Question: I have an input uint64_t 'X' and number of its 'N' least significant bits that I want to write into the target 'Y', 'Z' uint64_t values starting from bit index 'M' in the 'Z'. Unaffected parts of 'Y' and 'Z' should not be changed. How I can implement it efficiently in C++ for the latest intel CPUs?
It should be efficient for execution in loops. I guess that it requires to have no branching: the number of used instructions is expected to be constant and as small as possible.
'M' and 'N' are not fixed at compile time. M can take any value from 0 to 63 (target offset in Z), N is in the range from 0 to 64 (number of bits to copy).
illustration:

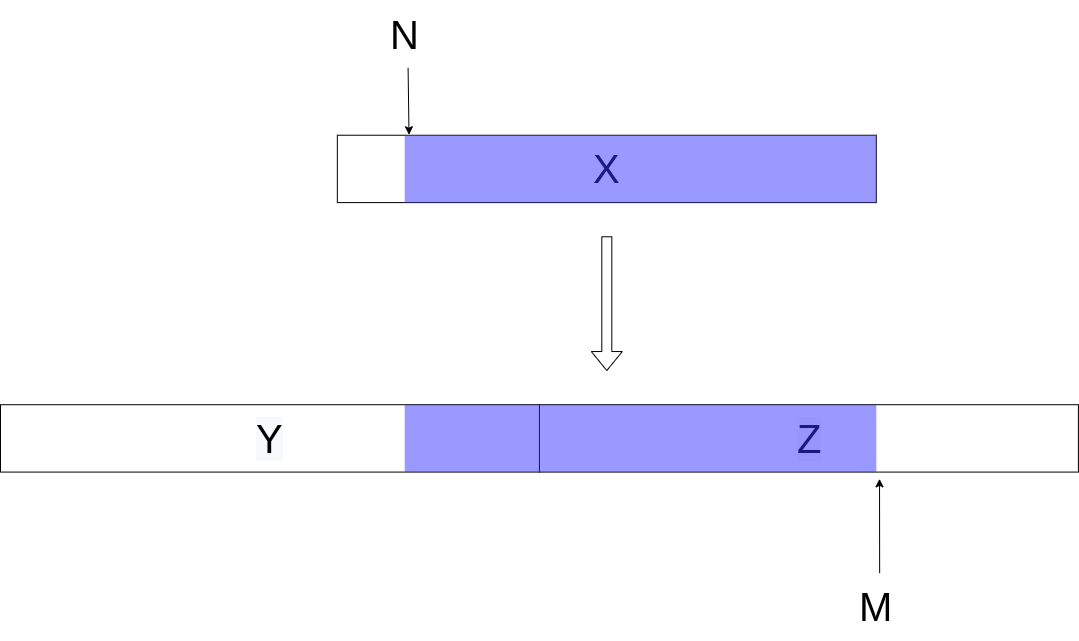
Answer: There's at least a four instruction sequence available on reasonable modern IA processors.
'''
X &= (1 << (N+1)) - 1; // mask off the upper bits
// bzhi rax, rdi, rdx
Z = X << M;
// shlx rax, rax, rsi
Y = X >> (64 - M);
// neg sil
// shrx rax, rax, rsi
'''
The value M=0 causes a bit of pain, as Y would need to be zero in that case and also the expression 'N >> (64-M)' would need sanitation.
One possibility to overcome this is
'''
x = bzhi(x, n);
y = rol(x,m);
y = bzhi(y, m); // y &= ~(~0ull << m);
z = shlx(x, m); // z = x << m;
'''
As OP actually wants to update the bits, one obvious solution would be to replicate the logic for masks:
'''
xm = bzhi(~0ull, n);
ym = rol(xm, m);
ym = bzhi(ym, m);
zm = shlx(xm, m);
'''
However, clang seems to produce something like 24 instructions total with the masks applied:
'''
Y = (Y & ~xm) | y; // |,+,^ all possible
Z = (Z & ~zm) | z;
'''
It is likely then better to change the approach:
'''
x2 = x << (64-N); // align xm to left
y2 = y >> y_shift; // align y to right
y = shld(y2,x2, y_shift); // y fixed
'''
Here 'y_shift = max(0, M+N-64)'
Fixing Z is slightly more involved, as Z can be combined of three parts:
'''
zzzzz.....zzzzXXXXXXXzzzzzz, where m=6, n=7
'''
That should be doable with two double shifts as above.